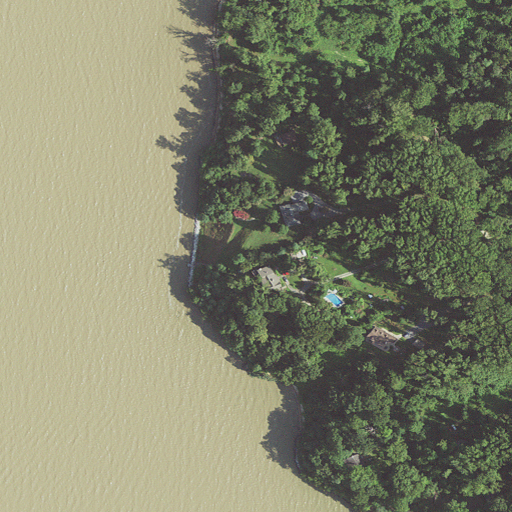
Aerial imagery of cape in Maryland named Meeks Point containing open water, deciduous forest, mixed forest, open development, and herbaceous wetlands